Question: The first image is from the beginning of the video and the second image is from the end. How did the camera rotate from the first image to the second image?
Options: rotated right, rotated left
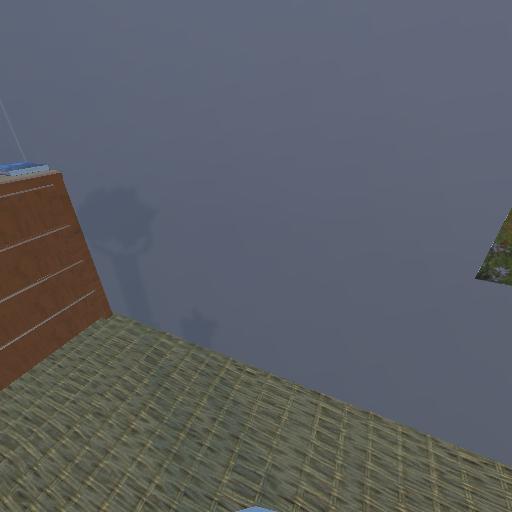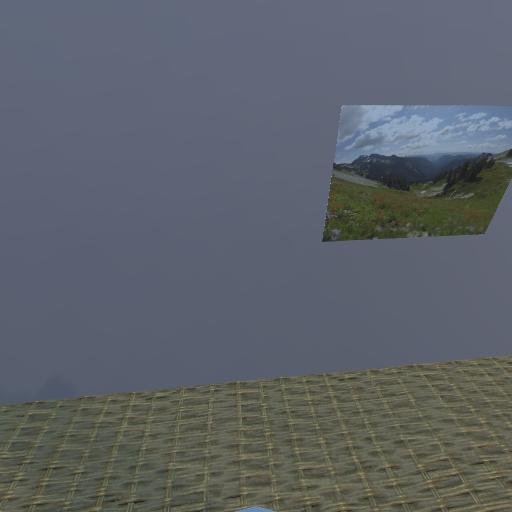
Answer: rotated right